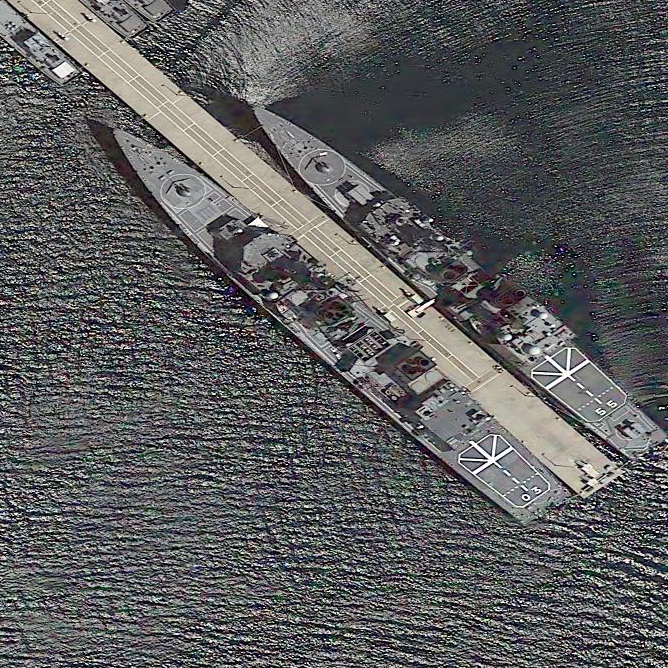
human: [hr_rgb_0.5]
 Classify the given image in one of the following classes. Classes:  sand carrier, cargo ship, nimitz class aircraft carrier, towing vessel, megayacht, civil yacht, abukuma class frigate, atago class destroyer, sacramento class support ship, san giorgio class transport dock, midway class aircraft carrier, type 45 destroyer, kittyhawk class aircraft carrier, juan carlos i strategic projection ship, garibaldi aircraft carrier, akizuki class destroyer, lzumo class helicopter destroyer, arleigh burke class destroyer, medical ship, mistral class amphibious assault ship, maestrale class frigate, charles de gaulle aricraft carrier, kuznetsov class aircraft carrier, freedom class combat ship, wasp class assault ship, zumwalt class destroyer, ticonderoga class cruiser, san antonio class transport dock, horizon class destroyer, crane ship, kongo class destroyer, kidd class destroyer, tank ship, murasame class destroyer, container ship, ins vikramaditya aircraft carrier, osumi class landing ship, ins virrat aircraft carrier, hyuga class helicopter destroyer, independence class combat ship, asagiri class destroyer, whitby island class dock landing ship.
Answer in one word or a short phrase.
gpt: Asagiri class destroyer